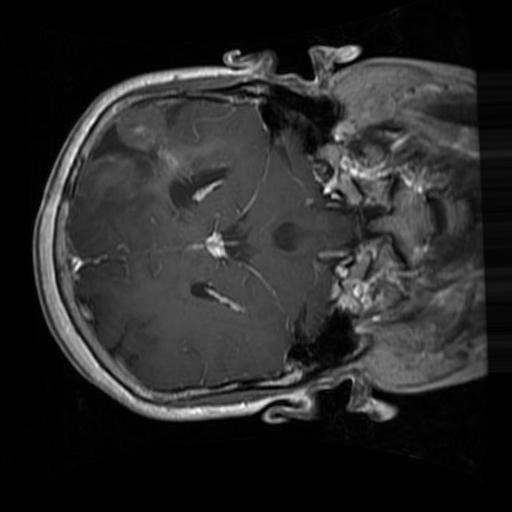
Label: brain_glioma